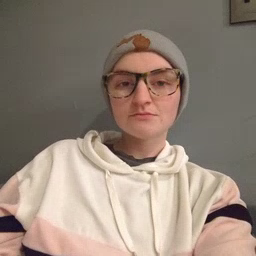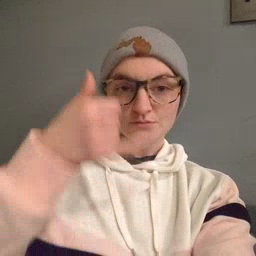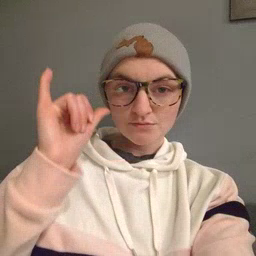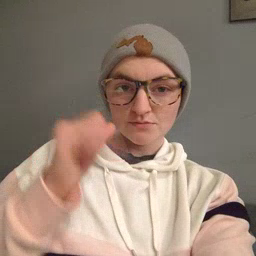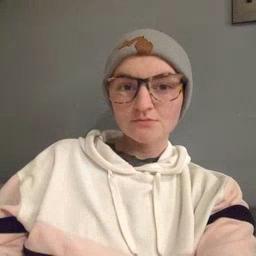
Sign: cow